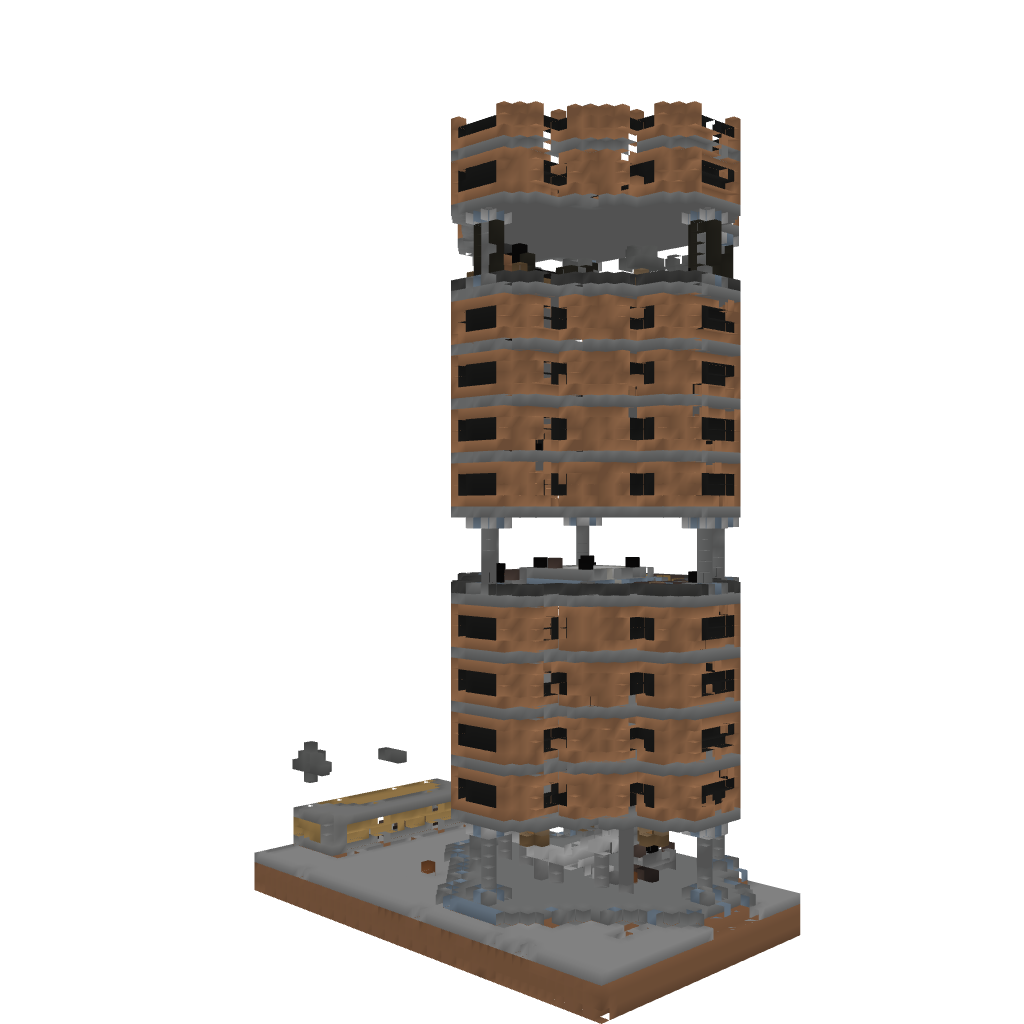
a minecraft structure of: Big Yeti Shop